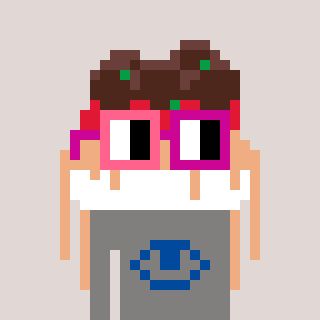
a pixel art character with square pink and red glasses, a spaghetti-shaped head and a bluegrey-colored body on a warm background